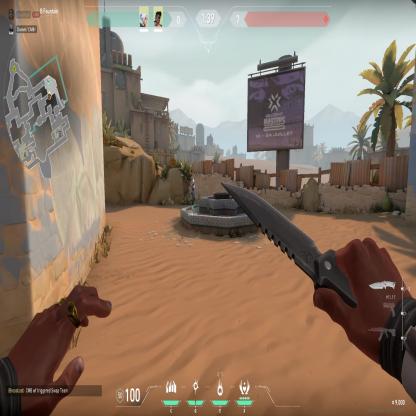
Label: teammate